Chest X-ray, PA view. Patient: 49 years old, sex F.
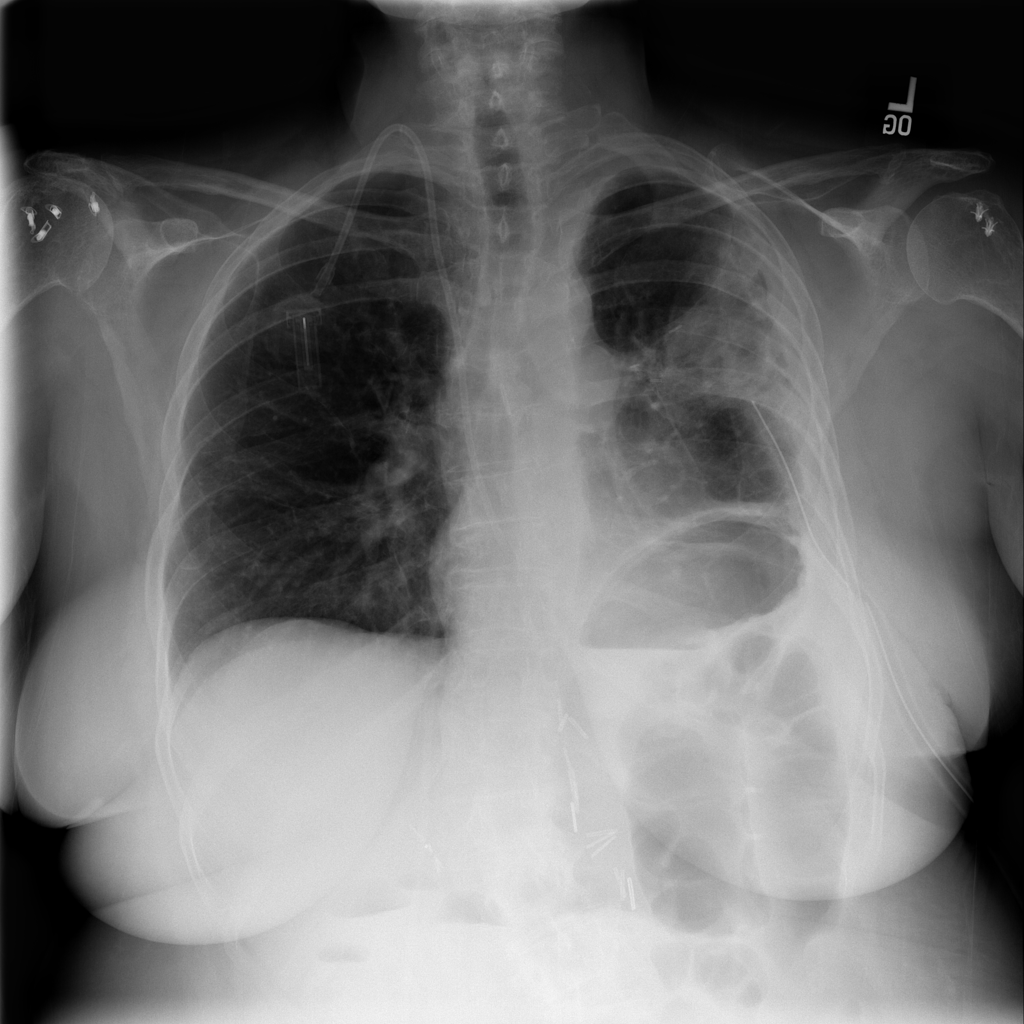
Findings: Pneumothorax